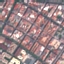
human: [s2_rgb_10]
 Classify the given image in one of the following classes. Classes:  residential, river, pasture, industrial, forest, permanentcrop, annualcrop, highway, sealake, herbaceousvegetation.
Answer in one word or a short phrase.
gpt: Residential